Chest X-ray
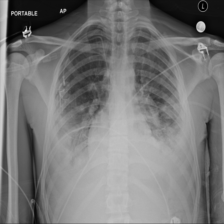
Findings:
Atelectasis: negative
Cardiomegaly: negative
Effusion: positive
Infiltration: negative
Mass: negative
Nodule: negative
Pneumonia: negative
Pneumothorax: positive
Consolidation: negative
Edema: negative
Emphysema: negative
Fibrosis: negative
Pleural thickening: negative
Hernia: negative